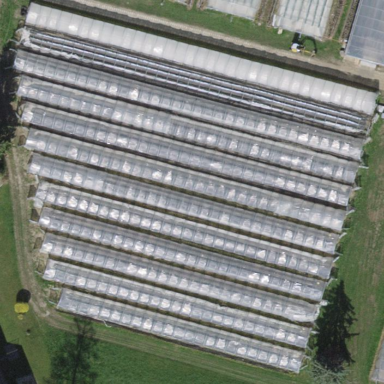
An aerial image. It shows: Area dedicated to greenhouse horticulture.